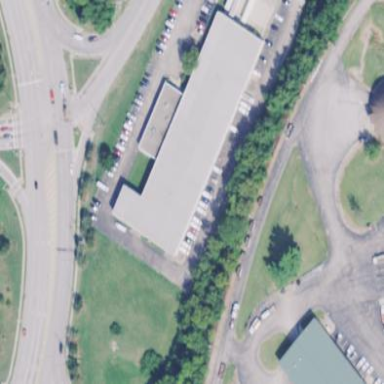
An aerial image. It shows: Industrial logistics building.